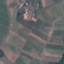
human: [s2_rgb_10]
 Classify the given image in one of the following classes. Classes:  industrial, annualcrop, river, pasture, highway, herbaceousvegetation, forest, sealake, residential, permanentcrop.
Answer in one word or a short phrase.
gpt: PermanentCrop